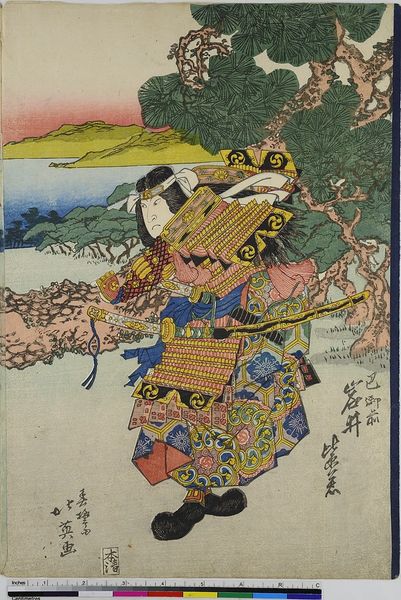
Titel: Der Schauspieler Iwai Shijaku als Tomoe Gozen
Künstler: Shunbaisai Hokuei
Standort: Hamburg
Institution: Museum für Kunst und Gewerbe Hamburg
Schlagwörter: baum, blätter, himmel, mann, wasser, bäume, see, frau, kleid, schwarz, rot, muster, pappel, person, theater, farbig, holzschnitt, japan, schrift, schuhe, berge, gebirge, farbe, schriftzeichen, druckgraphik, druckgrafik, schwert, rüstung, china, zeit, schauspieler, kopfschmuck, farbholzschnitt, schauspielerin, kimono, kabuki, edo, reproduktionen, gebire, druckerzeugnisse, theateraufführung